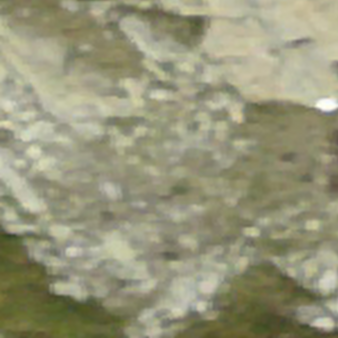
Label: other